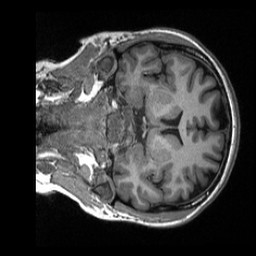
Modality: T1w
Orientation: coronal
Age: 27
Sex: female
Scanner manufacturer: siemens
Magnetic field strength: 3 T
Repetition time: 2.3 s
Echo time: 0.00302 s